Question: I need to show text in table column regrading to comparison of amounts. This is my Access Query table

Now in new column (Status) I need to show
1) "NOT PAID" if AmountDue is equal to GrandTotal or
2) "PARTIALLY PAID" if AmountDue is less then GrandTotal or
3) "PAID" if AmountDue is zero
My SQL Query code is
'''
SELECT InvoiceNumber,
Terms(Select PaymentTerms from PSD_customerPaymentTerms where PSD_customerPaymentTerms.PTId = NewInvoice_1.Terms) AS Terms,
InvoiceDate, OurQuote,
SalesPerson(Select FirstName from Employee where Employee.EmployeeId = NewInvoice_1.SalesPerson) AS SalesPerson,
CustomerName(Select CustomerName from Customer where Customer.CustomerId = NewInvoice_1.CustomerName) AS CustomerName,
OrderNumber, GrandTotal,
(SELECT SUM(PaymentAmount) FROM Payment_Receipt WHERE Payment_Receipt.InvoiceNumber=NewInvoice_1.InvoiceNumber) AS AmountPaid,
GrandTotal - iif(AmountPaid is null, 0, AmountPaid) AS AmountDue
FROM NewInvoice_1;
'''
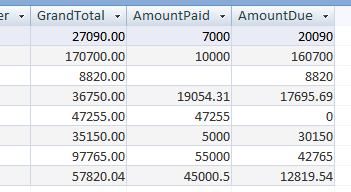
Answer: Add new column to the table
'''
ALTER TABLE yourTable ADD COLUMN Status TEXT
'''
Then use <URL> function to compare values and update Status column
'''
UPDATE yourTable
SET Status = SWITCH(
AmountDue = GrandTotal, 'NOT PAID',
AmountDue < GrandTotal, 'PARTIALLY PAID',
AmountDue = 0 , 'PAID'
);
'''